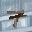
Label: 7